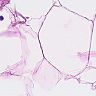
Metastatic tissue present: no